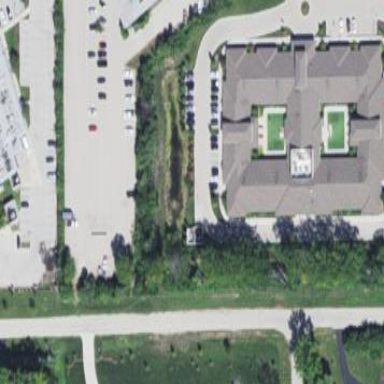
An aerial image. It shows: Nursing home building.